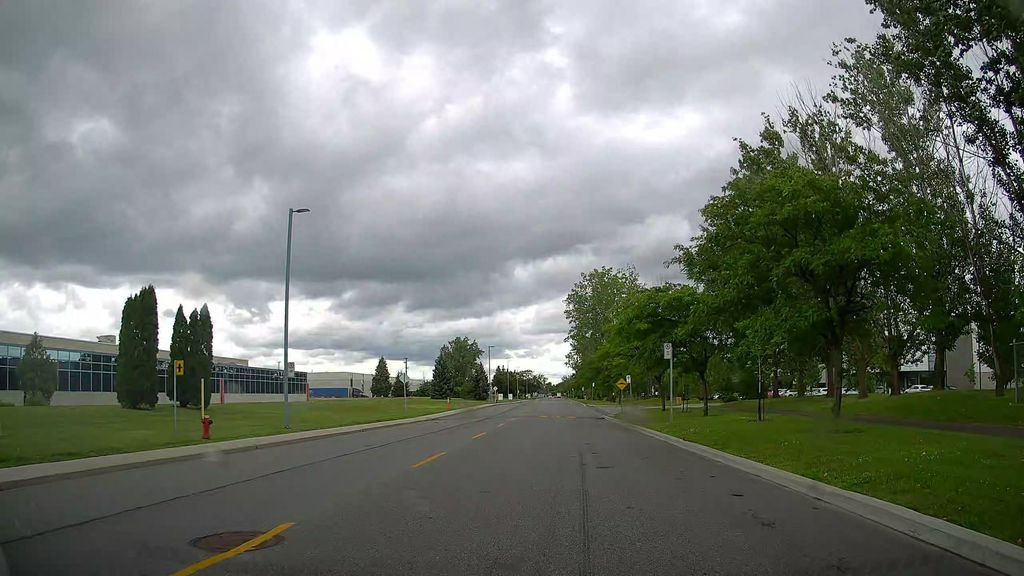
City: montreal